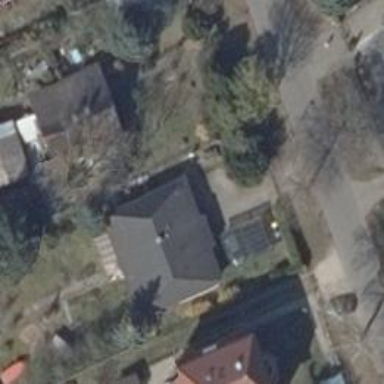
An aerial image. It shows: Detached building with gabled roof.